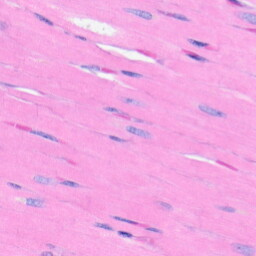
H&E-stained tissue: Heart